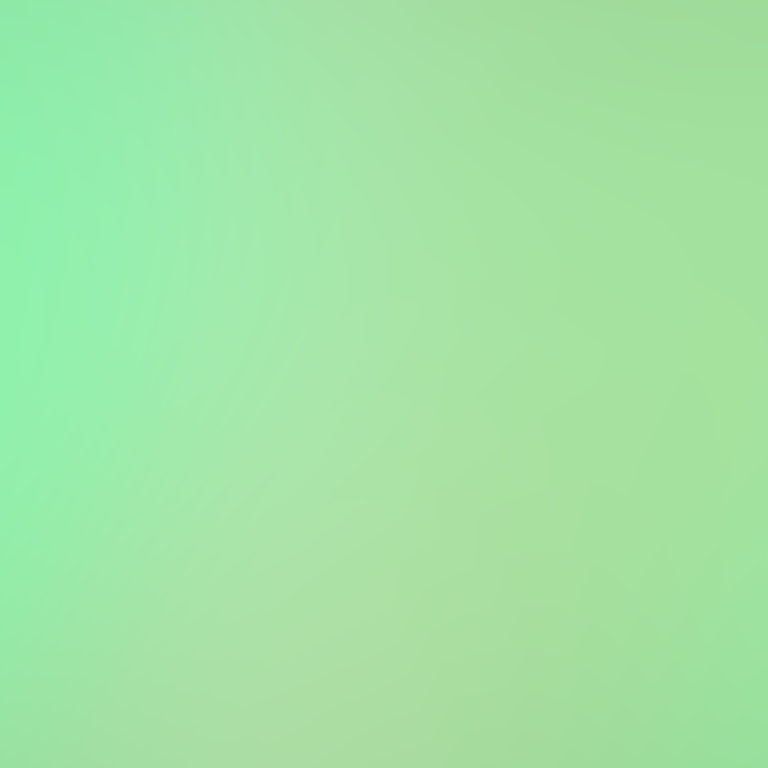
Abstract light effect, smooth gradient from soft green to light teal, calm atmosphere, diffuse light, no room, no furniture, no objects.